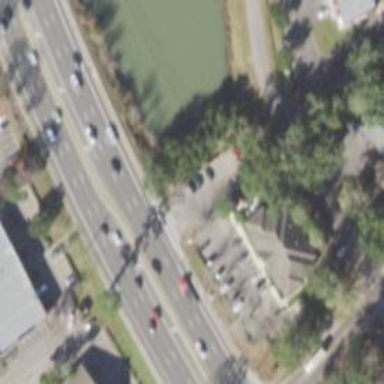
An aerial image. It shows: Marked crossing on footway.